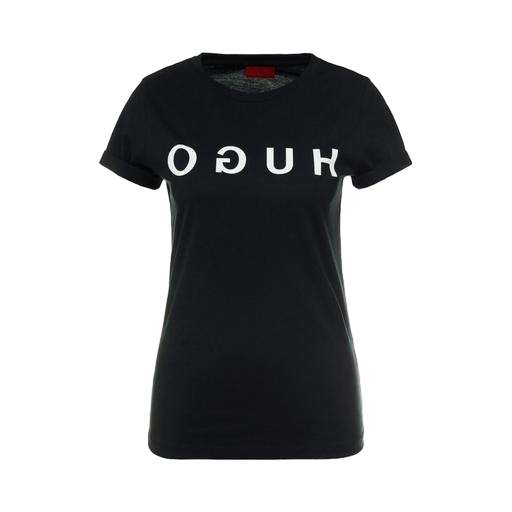
black logo-print t-shirt, black printed t-shirt, black women's t-shirt, white background